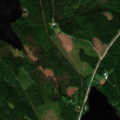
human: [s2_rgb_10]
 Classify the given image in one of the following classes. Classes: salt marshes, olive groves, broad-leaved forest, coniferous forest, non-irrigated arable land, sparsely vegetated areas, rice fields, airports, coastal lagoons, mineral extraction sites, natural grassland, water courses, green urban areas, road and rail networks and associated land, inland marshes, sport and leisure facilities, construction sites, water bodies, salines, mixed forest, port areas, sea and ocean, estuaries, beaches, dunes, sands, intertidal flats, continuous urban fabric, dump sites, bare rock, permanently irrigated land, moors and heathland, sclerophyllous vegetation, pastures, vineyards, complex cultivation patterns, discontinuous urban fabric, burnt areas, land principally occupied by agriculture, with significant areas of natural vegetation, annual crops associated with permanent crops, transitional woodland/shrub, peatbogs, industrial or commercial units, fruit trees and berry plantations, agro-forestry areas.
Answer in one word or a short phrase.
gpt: broad-leaved forest, coniferous forest, mixed forest, water bodies